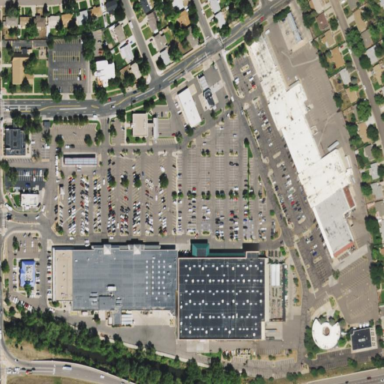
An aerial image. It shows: Retail area.